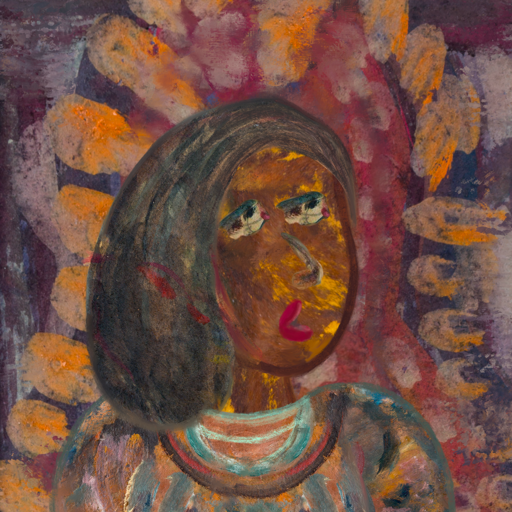
Background: Doll, Head And Neck Side: Comrade, Face Side: Pipe, Bust: Boggyland, Hair Side: Gypsy_Mother, Head Accessory: Blank, Second Necklace: Blank, Necklace: Blank, Baby: Blank